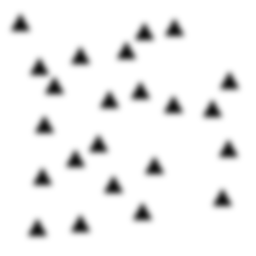
Squares: 0
Triangles: 23
Stars: 0
Total shapes: 23